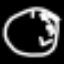
Label: clock